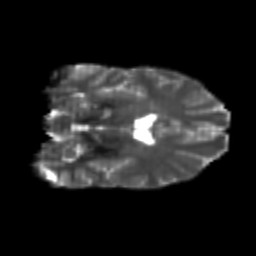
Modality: T2w
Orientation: coronal
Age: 22
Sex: female
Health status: healthy
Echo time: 0.074 s